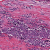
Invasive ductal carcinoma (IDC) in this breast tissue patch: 1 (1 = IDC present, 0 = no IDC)